Question: I want to move one code file under the group of another, related file, like here:

As you see, 'SingleObjectViewModel.Commands.cs' is hidden in 'SingleObjectViewModel.cs' group. It can be useful in some cases.
I've created 'SingleDocumentViewModel.Commands.cs' but simple drag-n-drop in Visual Studio do not work.
How to achieve it?
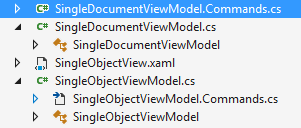
Answer: I found one way of doing this, but it is not user-friendly and needs to edit project file by hands. I'm not sure it will work in other versions of Visual Studio then mine (MS Visual Studio 2013)
First, unload project (right-click on project, 'Unload Project').
Then edit 'csproj' file (right-click again, 'Edit *.csproj')
In editor, replace:
'''
<Compile Include="SingleDocumentViewModel.Commands.cs">
'''
with
'''
<Compile Include="SingleDocumentViewModel.Commands.cs">
<DependentUpon>SingleDocumentViewModel.cs</DependentUpon>
</Compile>
'''
Then save edited file and load project again (right-click on it, 'Reload project').
Now files are grouped: